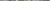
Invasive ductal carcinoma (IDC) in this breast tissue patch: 0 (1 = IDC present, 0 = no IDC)